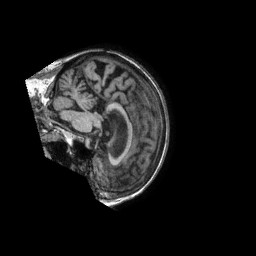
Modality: T1w
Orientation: sagittal
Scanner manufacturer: philips
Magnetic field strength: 1.5 T
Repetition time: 0.007514 s
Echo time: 0.003443 s